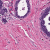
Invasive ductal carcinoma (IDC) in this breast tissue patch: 0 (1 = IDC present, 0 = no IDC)